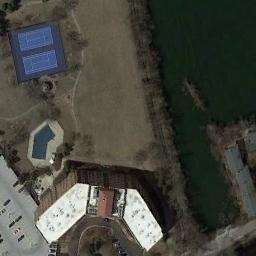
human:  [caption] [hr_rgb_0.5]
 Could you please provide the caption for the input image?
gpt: The tennis court is on the bare land next to the water .

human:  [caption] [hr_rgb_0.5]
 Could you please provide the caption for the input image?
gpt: Two rows of cars were parked beside the tennis court .

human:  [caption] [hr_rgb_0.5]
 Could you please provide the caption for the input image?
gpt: Many buildings of different shapes are beside the tennis courts .

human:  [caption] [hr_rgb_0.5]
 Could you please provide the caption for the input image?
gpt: Next to the tennis court on the bare land are buildings and lakes .

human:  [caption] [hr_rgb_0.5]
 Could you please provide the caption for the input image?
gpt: The tennis courts are on a meadow beside a river .